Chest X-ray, PA view. Patient: 28 years old, sex F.
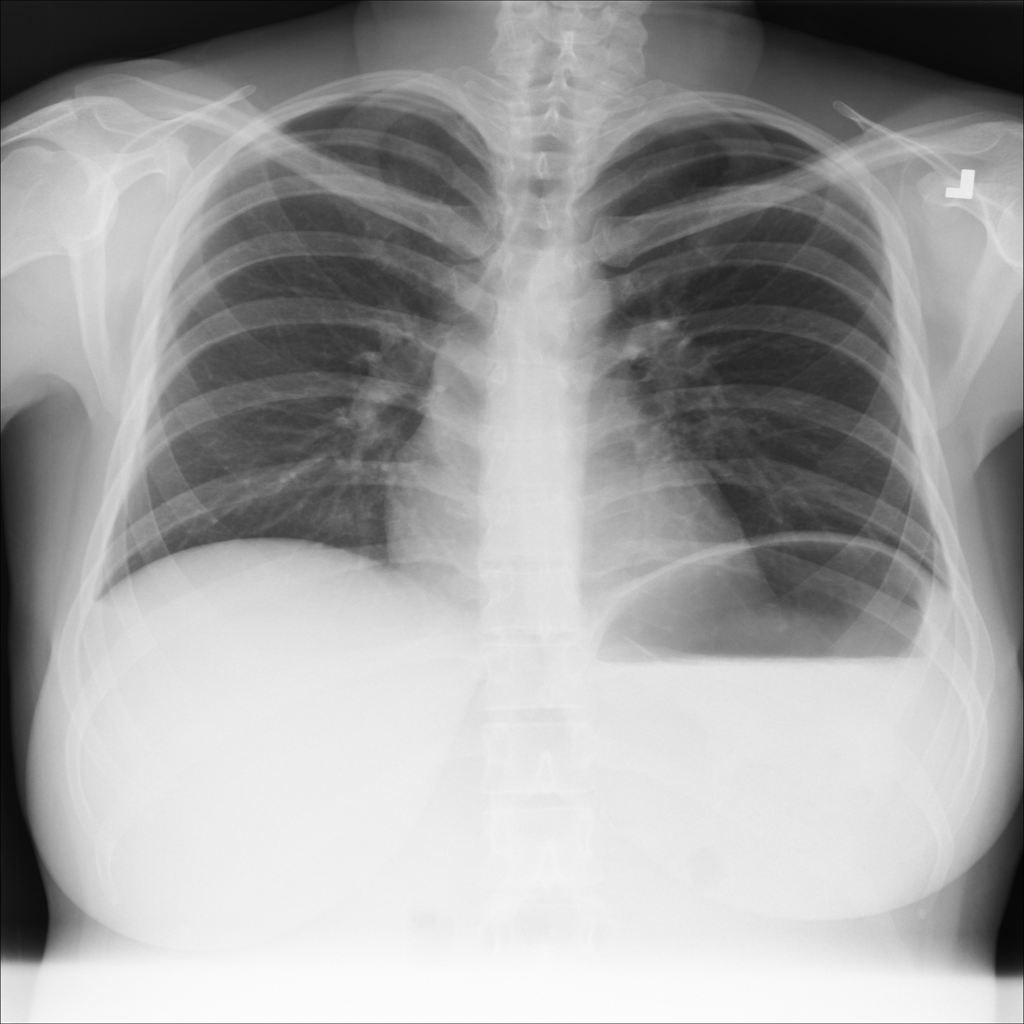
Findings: No Finding